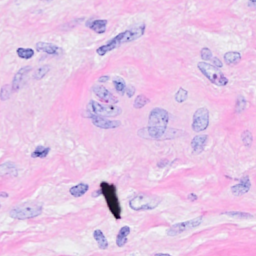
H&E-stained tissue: Breast